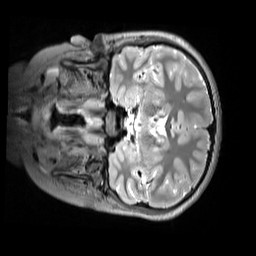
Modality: T2w
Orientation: coronal
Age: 12
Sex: male
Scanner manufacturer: siemens
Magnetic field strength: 3 T
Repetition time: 3.2 s
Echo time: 0.408 s